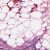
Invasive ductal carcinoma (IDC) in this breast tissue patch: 1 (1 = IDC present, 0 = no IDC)